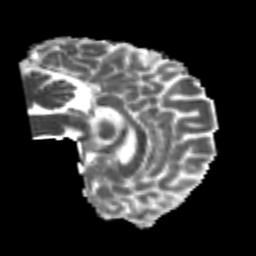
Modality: MD
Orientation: sagittal
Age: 25
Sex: male
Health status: healthy
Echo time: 0.074 s